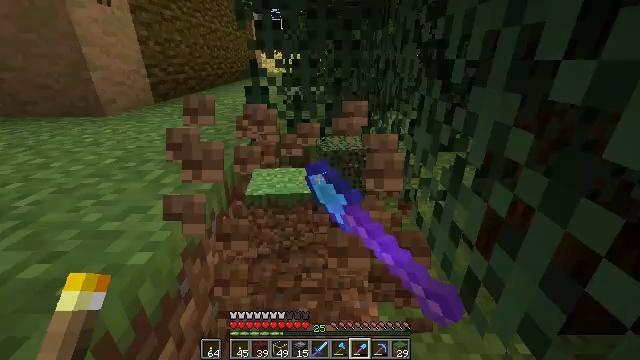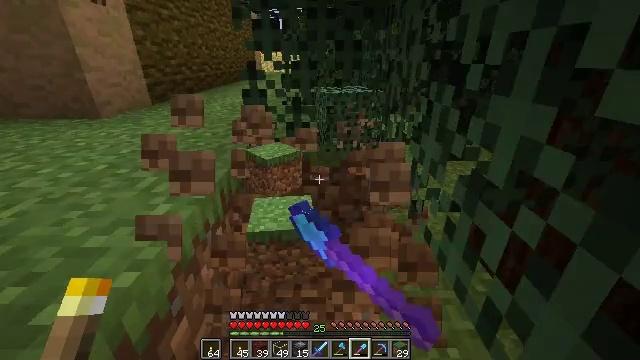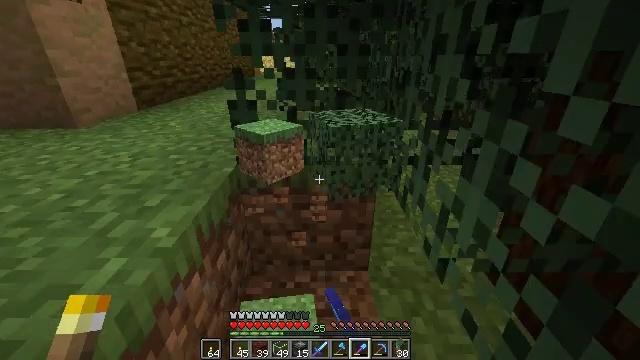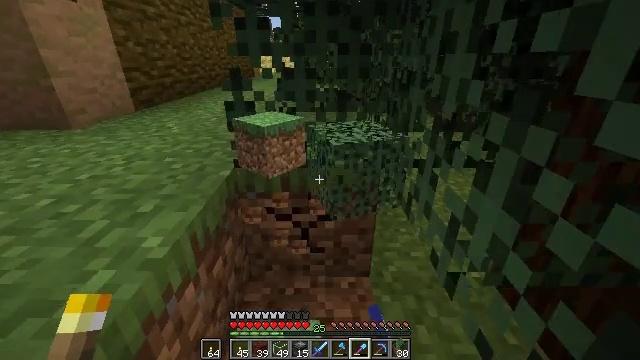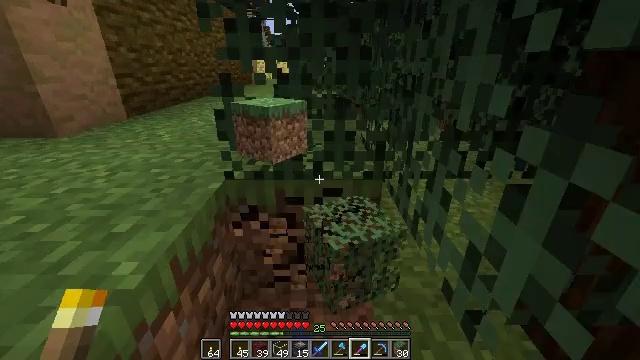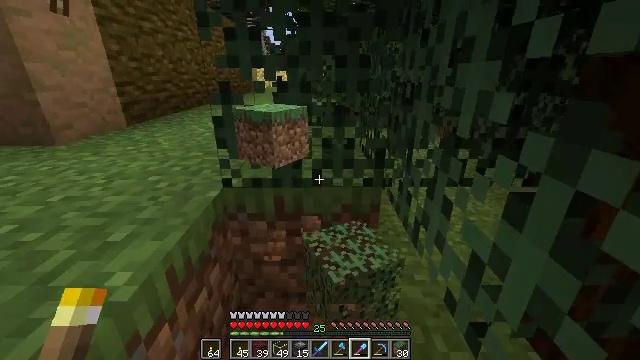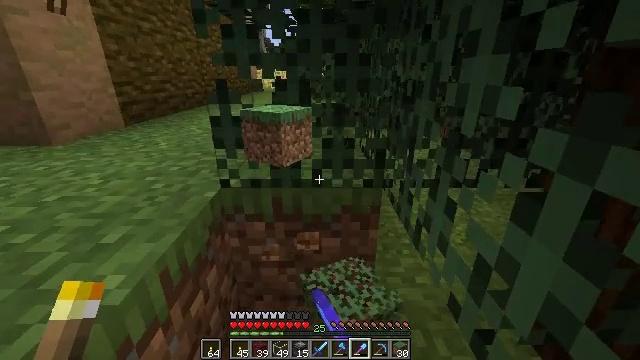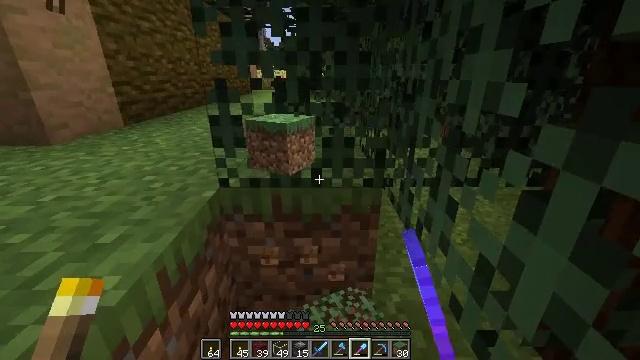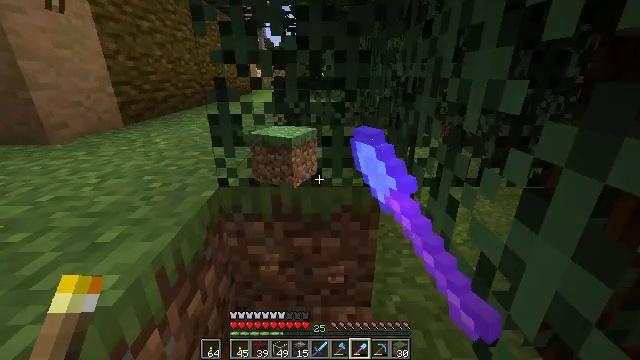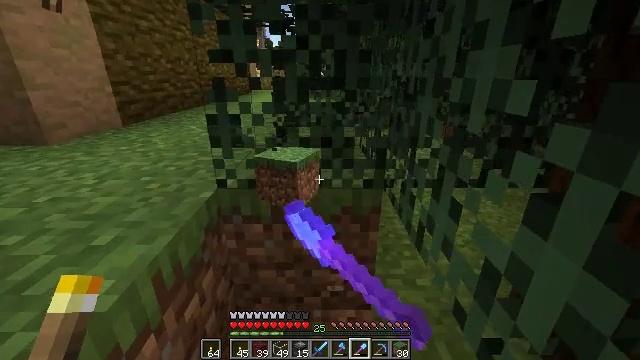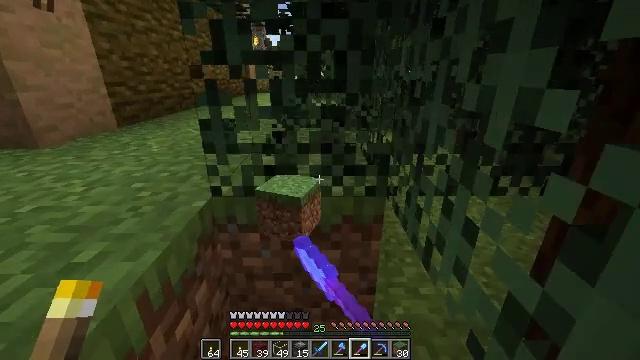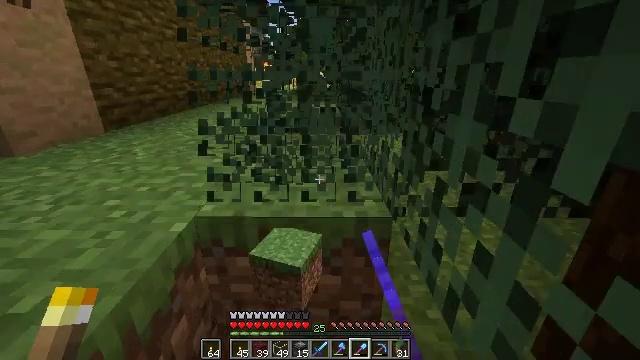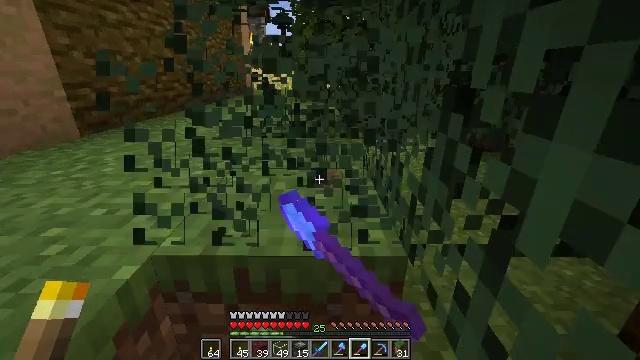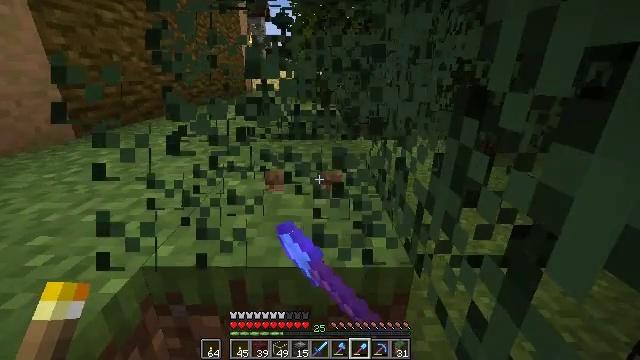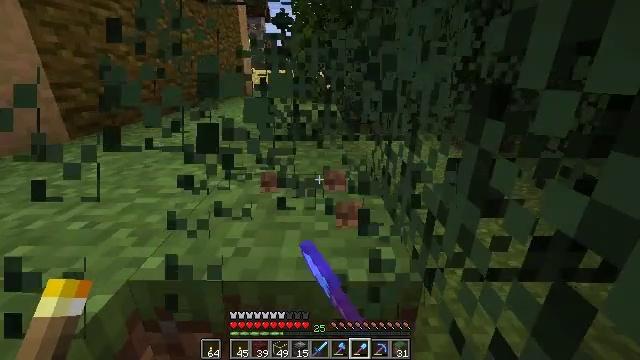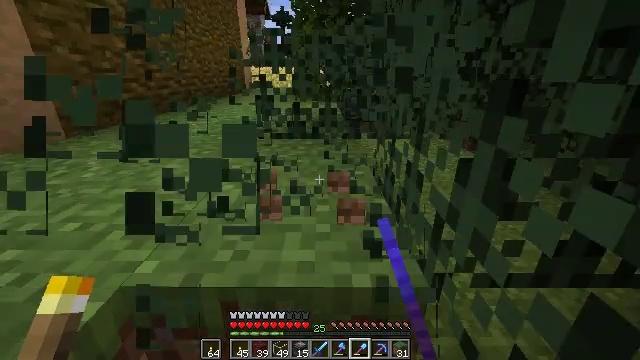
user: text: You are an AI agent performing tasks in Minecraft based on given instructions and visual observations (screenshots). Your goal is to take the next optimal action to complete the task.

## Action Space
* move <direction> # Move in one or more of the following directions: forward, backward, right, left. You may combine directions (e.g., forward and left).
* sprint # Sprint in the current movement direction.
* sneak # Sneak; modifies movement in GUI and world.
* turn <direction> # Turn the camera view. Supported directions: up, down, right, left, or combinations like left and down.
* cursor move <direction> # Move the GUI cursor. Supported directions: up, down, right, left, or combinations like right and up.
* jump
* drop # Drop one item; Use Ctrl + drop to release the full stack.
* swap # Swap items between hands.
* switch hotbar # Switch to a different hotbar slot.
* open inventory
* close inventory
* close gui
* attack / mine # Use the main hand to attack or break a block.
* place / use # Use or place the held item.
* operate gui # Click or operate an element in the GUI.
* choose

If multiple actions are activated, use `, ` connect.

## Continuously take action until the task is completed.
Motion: motion action
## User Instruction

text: Destroy the spruce leaves to get sticks and saplings.
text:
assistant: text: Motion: move forward, attack / mine
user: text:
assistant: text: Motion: move forward, attack / mine
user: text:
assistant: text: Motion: attack / mine
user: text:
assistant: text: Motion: turn up, attack / mine
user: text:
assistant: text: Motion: turn up, attack / mine
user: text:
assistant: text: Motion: attack / mine
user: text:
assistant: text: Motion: attack / mine
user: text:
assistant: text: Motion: attack / mine
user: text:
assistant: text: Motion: move forward, attack / mine
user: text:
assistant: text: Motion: move forward, attack / mine
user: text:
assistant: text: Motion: move forward, attack / mine
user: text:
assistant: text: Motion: move forward, attack / mine
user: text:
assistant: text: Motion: attack / mine
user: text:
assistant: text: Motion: attack / mine
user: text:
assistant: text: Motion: attack / mine
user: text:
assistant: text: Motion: attack / mine